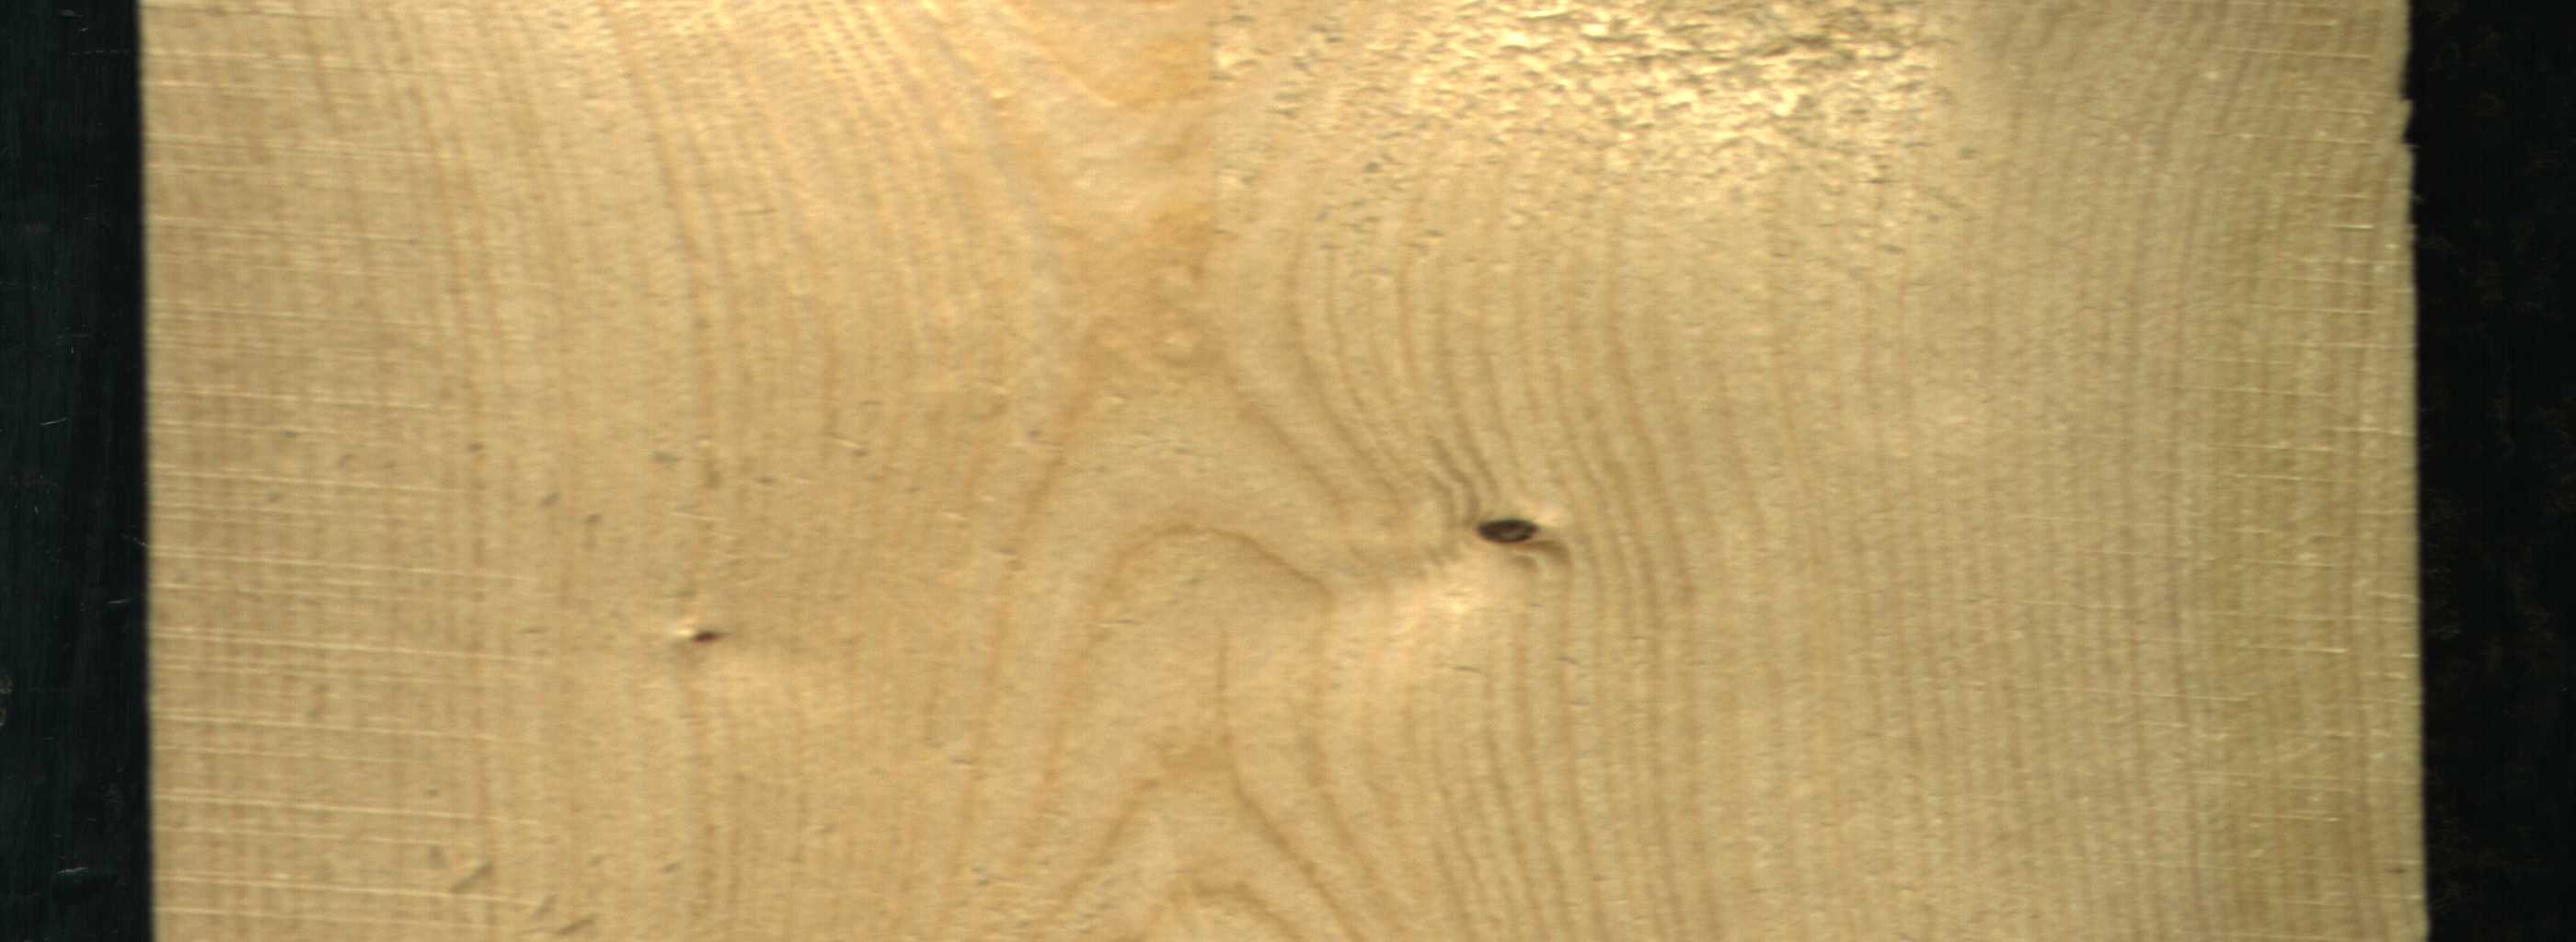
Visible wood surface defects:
Dead_Knot